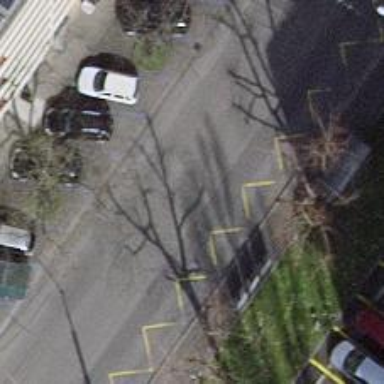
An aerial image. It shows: Bus stop for trolleybuses with designated stop position for public transport.